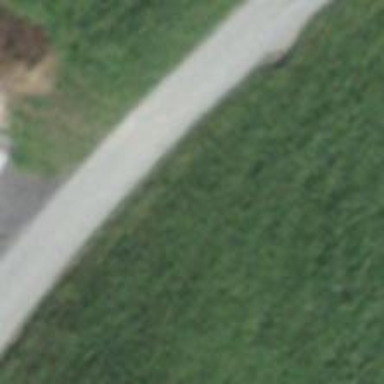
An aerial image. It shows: Track road with ground surface.